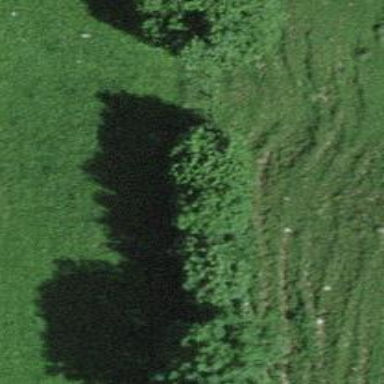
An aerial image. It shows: Row of trees in natural setting.